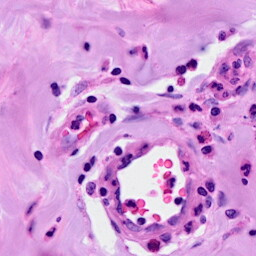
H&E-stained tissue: Breast